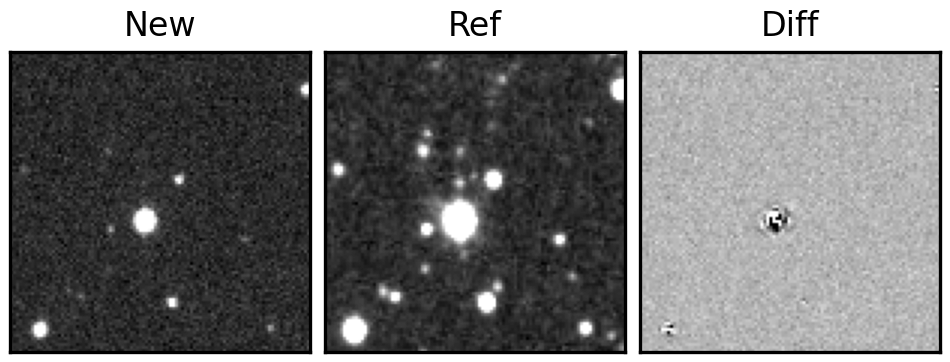
Label: bogus